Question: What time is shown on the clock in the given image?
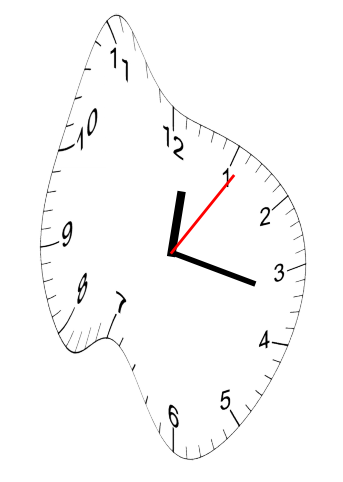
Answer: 12:17:06